На рисунке изображена электрическая цепь, состоящая из шести одинаковых звеньев.  Все резисторы в цепи одинаковы и имеют сопротивление $r$. В первое и последнее звенья цепи включены амперметры $A$ и $A_{0}$. На входные клеммы $x$ и $y$ цепи подано постоянное напряжение $U_{x y}$, при этом амперметр $A$ показывает ток $I=8.9~А$.
Какой ток $I_{0}$ показывает амперметр $A_{0}$?
Определите напряжение $U_{x y}$, поданное на входные клеммы цепи при условии $r=1~Ом$.
Определите для этого случая электрическое сопротивление $R_{x y}$ между клеммами $x$ и $y$.
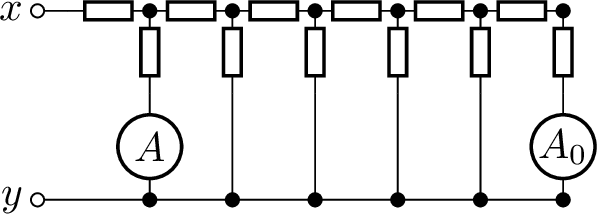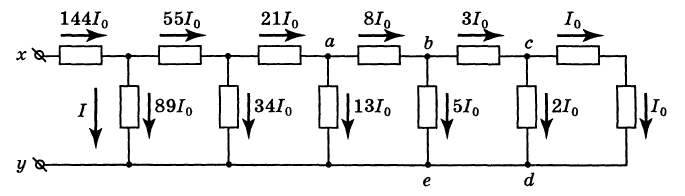
Решение: Последовательно рассмотрим все токи и напряжения на элементах цепи, начиная с последнего звена (см. рисунок).  Обозначим силу тока в последнем звене через $I_{0}$. Тогда напряжение на участке $c d$ будет равно $2 r I_{0}$, а сила тока на этом участке будет равна $2 I_{0}$. Следовательно, сила тока на участке $b c$ равна $3 I_{0}$, а напряжение на участке $b e$ равно $5 r I_{0}$. Далее находим, что сила тока на участке $b e$ равна $5 I_{0}$, а на участке $a b$ — $8 I_{0}$ и т. д. Рассуждая аналогично, получаем $I=89 I_{0}$, следовательно, $I_{0}=0.1~А$.
Ответ: $$ I_{0}=0.1~А. $$
Решение: Находим напряжение $U_{x y}$ на входе цепочки: $$ U_{x y}=(144+89) r I_{0}=23.3~В. $$
Ответ: $$ U_{x y}=(144+89) r I_{0}=23.3~В. $$
Решение: Сопротивление $R_{x y}$ между клеммами $x$ и $y$ равно $$ R_{x y}=\frac{U_{x y}}{144 I_{0}}=\frac{23.3}{14.4}~Ом=1.62~Ом. $$
Ответ: $$ R_{x y}=\frac{U_{x y}}{144 I_{0}}=1.62~Ом. $$
Темы:
T, Постоянный ток, Электричество, Цепи, Всероссийские, Электрические цепи, Цепь с резистором, Амперметр